Field crop: tomato
Growth stage: 1
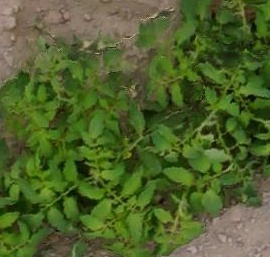
Species: tomato